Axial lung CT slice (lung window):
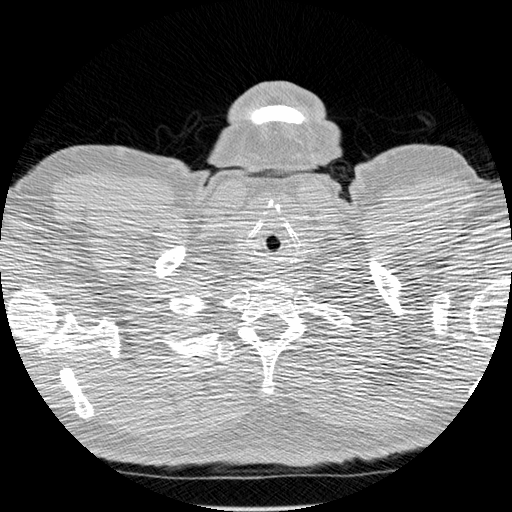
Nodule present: no